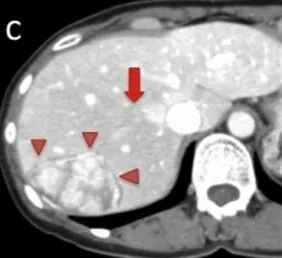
Plain and enhanced CT findings. A strong high density area in the portal phase, and . A high density area in the portal phase.
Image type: radiology (ct)